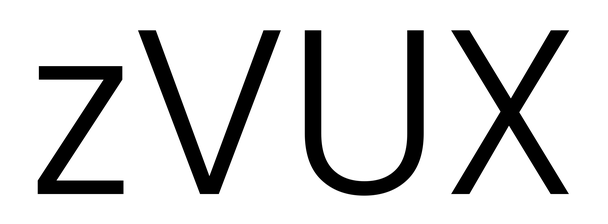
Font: Poppins-Light